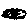
Label: moon